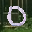
Label: 0